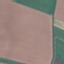
Label: AnnualCrop